Question: I can't get these two elements to stay fixed on the modal page. (Click on that image icon just above 'modal#2') <URL>
HTML:
'''
<div class="sidebarRightWork">Information</div>
<button class="remodal-close" data-remodal-action="close"></button>
'''
CSS:
'''
.remodal-close {
cursor: pointer;
-webkit-transition: color 0.2s;
transition: color 0.2s;
z-index: 9;
width: auto;
left: 5%;
position: fixed;
top: 50%;
color: #95979c;
border: 0;
outline: 0;
background: transparent;}
.sidebarRightWork {
right:3%;
position:fixed;
top:50%;
z-index:10;
}
'''

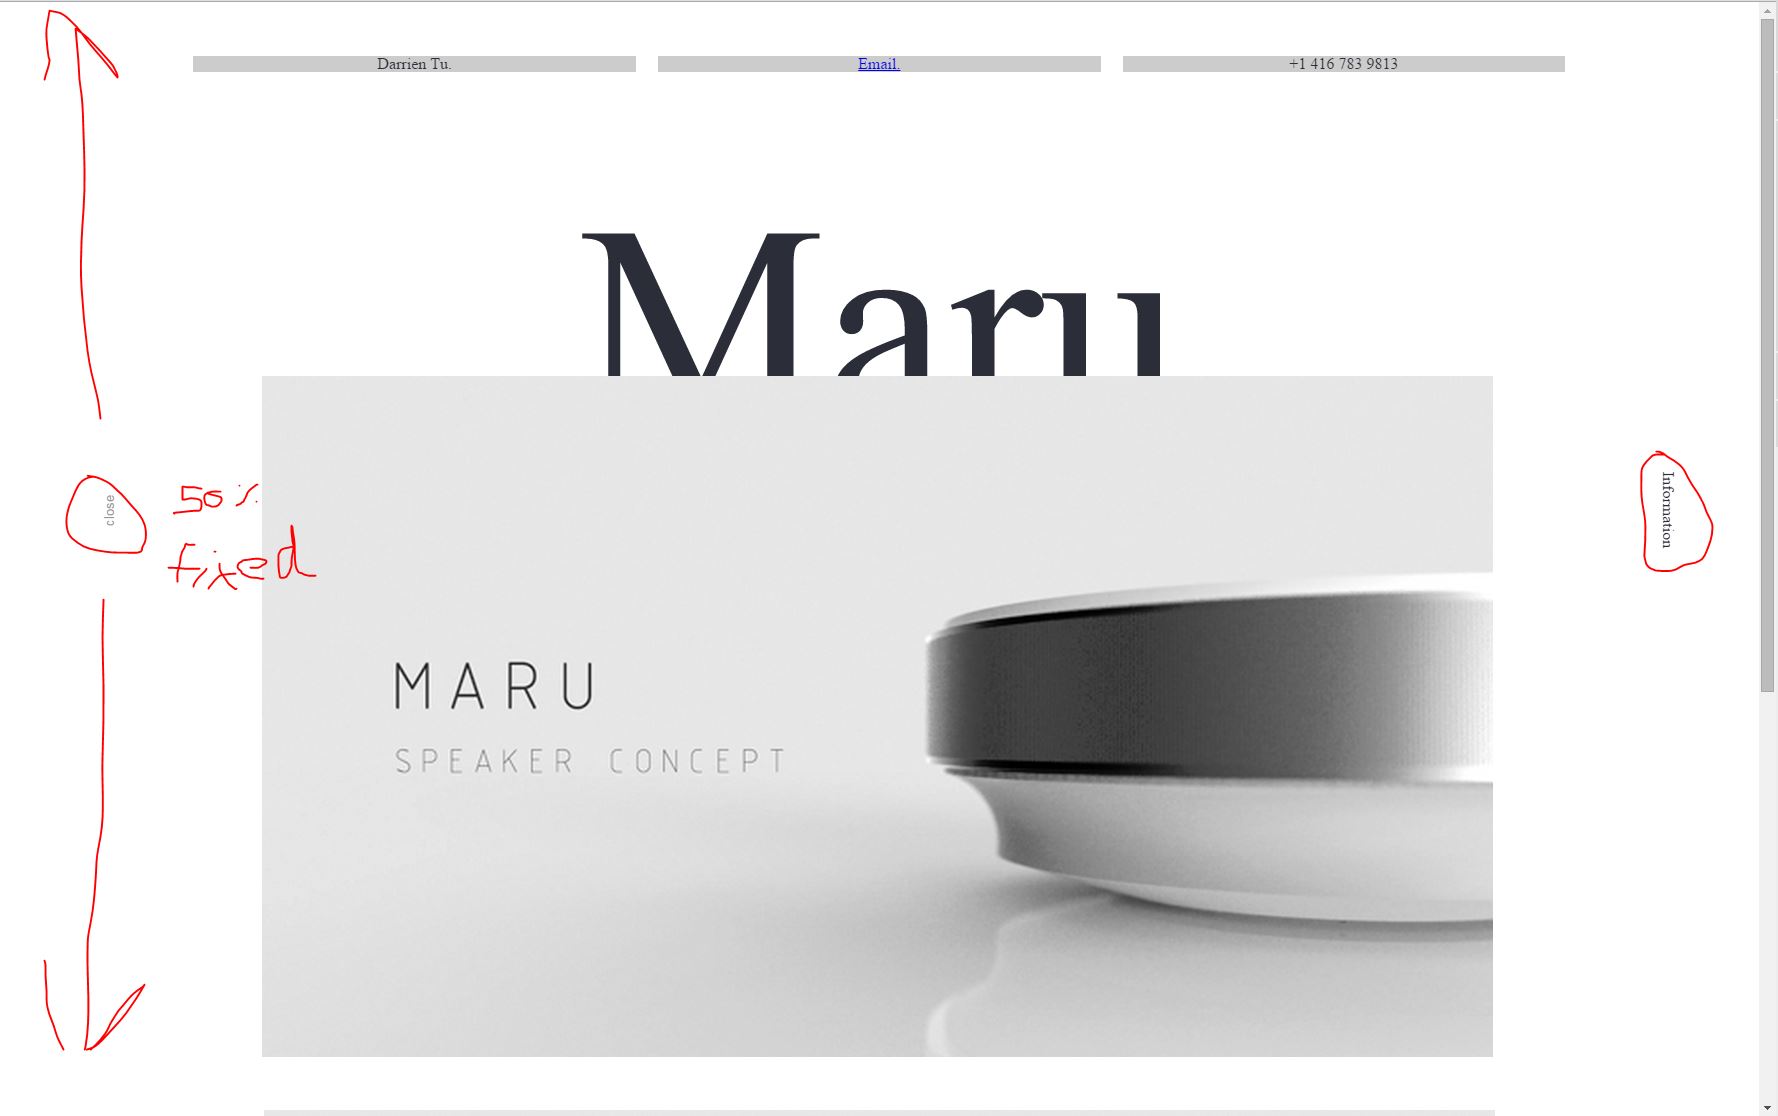
Answer: I made the .remodal-close only, you can make a sidebar easy with this code.
Add this script to your js file:
'''
$('.remodal').scroll(function() {
var a=$('.remodal').scrollTop();
a = a += 290;
$('.remodal-close').css('top', a+'px');
});
'''
Demo:
<URL>